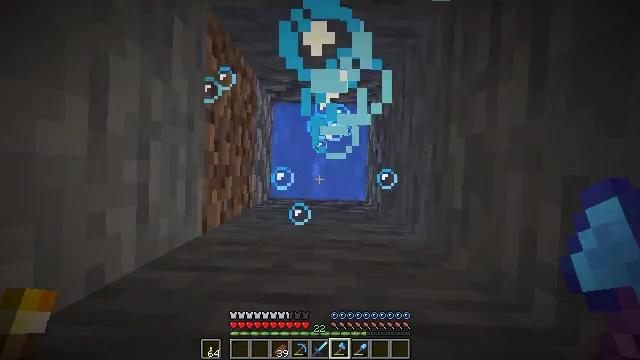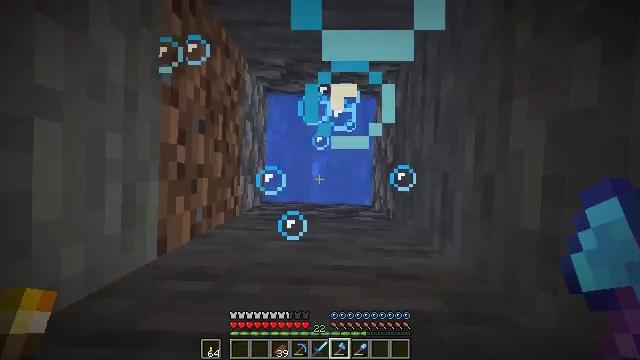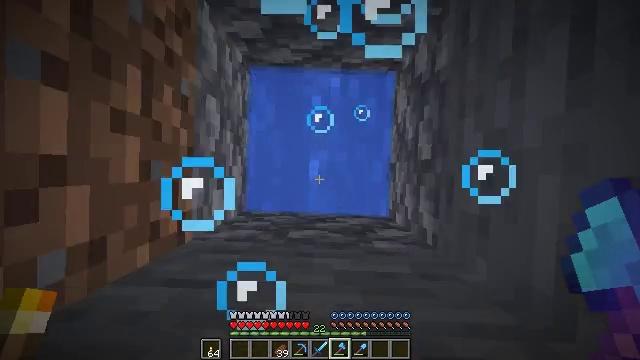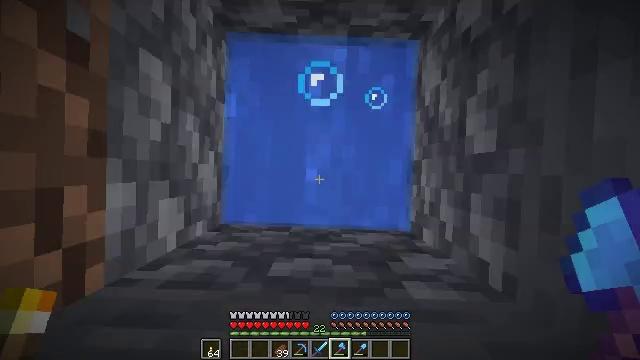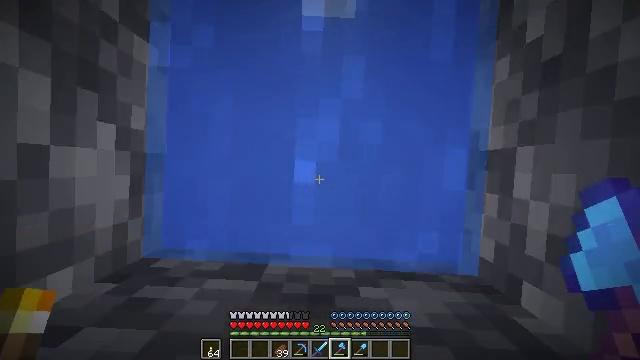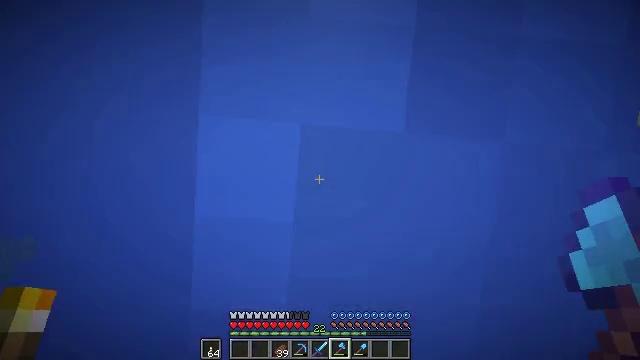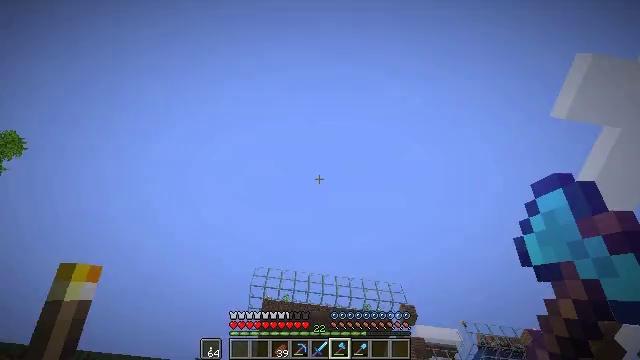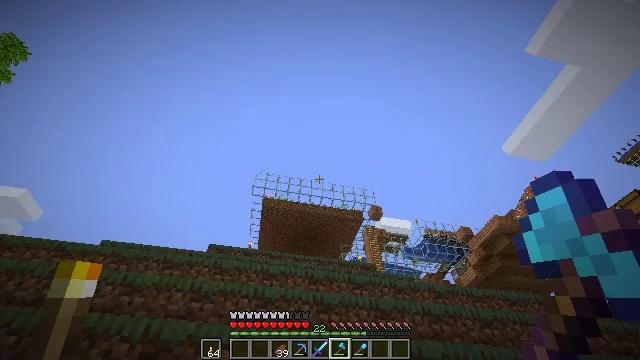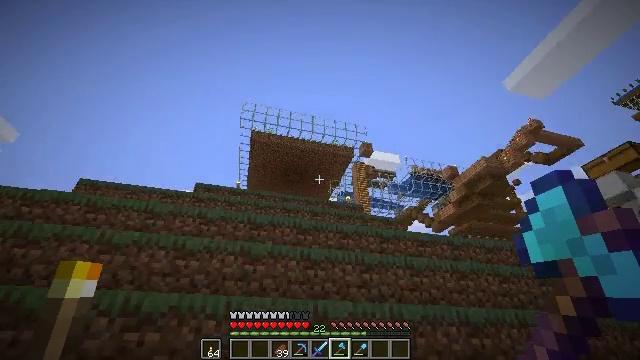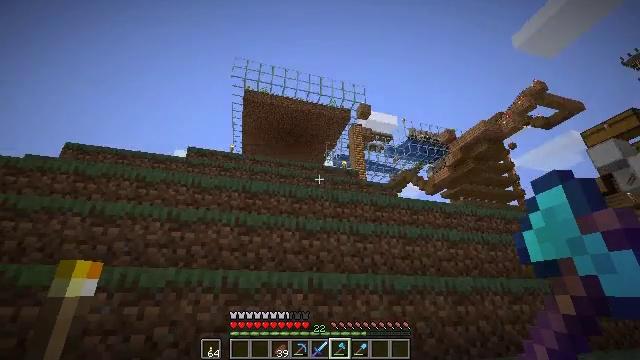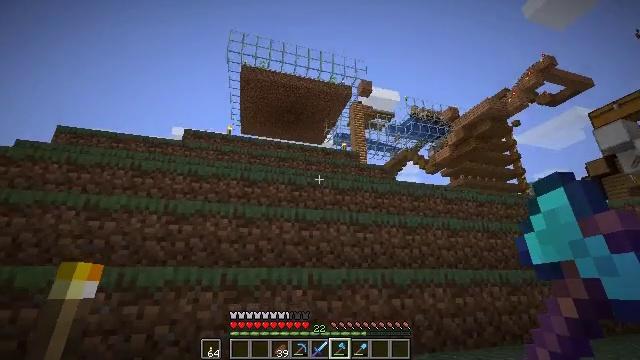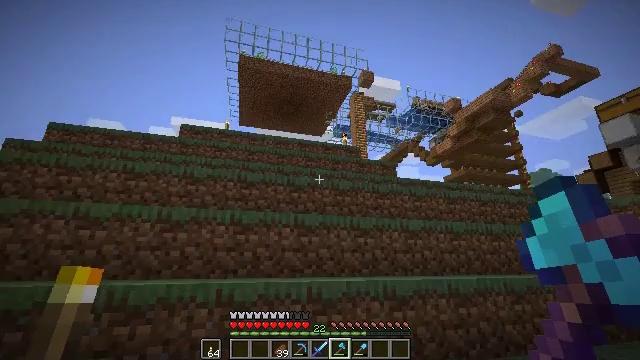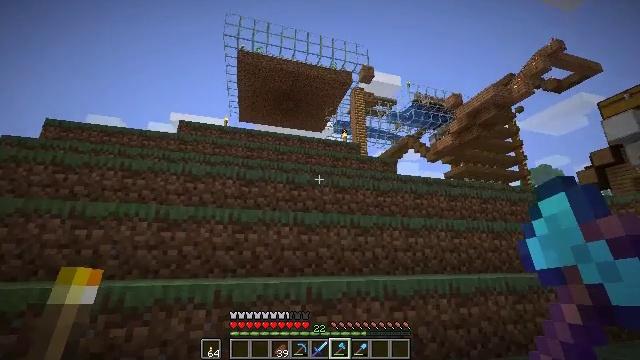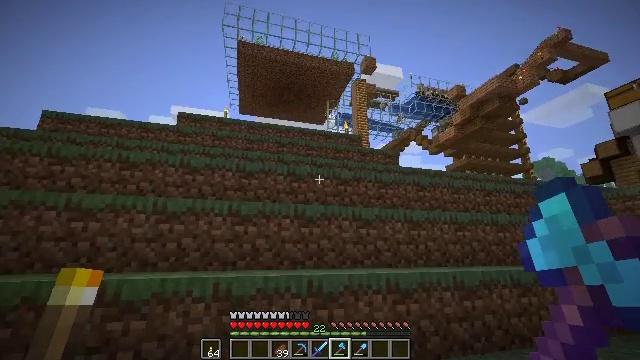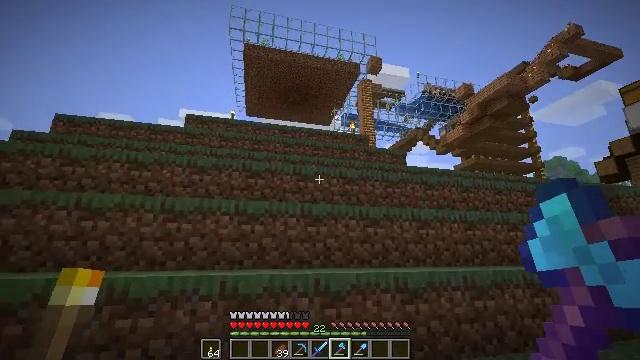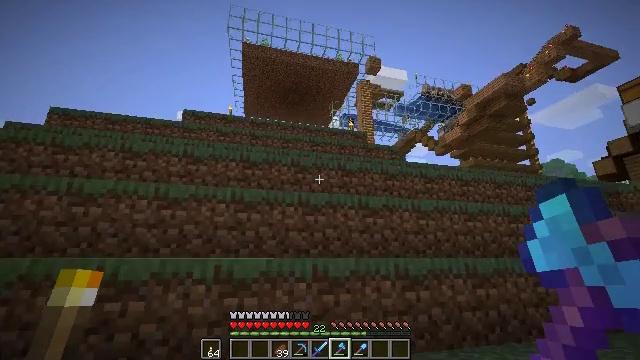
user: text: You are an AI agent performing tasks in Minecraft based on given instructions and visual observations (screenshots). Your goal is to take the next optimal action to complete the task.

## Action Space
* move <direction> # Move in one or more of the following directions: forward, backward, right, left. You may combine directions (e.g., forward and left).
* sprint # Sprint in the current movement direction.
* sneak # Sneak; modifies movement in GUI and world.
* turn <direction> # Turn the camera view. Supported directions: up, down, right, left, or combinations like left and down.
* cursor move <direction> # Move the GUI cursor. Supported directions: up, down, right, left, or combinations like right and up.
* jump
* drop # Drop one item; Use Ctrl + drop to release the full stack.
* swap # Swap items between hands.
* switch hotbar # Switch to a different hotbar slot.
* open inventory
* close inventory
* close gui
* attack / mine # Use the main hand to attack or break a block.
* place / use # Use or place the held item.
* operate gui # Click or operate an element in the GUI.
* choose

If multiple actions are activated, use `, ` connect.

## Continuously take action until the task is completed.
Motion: motion action
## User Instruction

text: Gather the chest from its place.
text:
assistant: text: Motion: no_op
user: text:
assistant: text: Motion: no_op
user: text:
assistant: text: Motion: no_op
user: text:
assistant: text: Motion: no_op
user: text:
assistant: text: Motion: turn right and down
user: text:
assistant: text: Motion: turn right and down
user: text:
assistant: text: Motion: turn right and down
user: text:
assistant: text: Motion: move forward, turn right and down
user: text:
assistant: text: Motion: move forward, turn right and down
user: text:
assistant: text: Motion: move forward, turn down, jump
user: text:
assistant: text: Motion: move forward, turn down, jump
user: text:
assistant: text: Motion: move forward, jump
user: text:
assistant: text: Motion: move forward, turn down, jump
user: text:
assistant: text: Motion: move forward, turn left, jump
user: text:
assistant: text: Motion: move forward, jump
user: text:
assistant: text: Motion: move forward, turn right, jump
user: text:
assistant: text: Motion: move forward, sprint, jump
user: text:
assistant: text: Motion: move forward, sprint, jump
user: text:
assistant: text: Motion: move forward, sprint, jump
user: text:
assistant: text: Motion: move forward, sprint, turn right, jump
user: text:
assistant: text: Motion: move forward, jump
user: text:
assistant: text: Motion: move forward, jump
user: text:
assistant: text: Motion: move forward, jump
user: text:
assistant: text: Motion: move forward, jump
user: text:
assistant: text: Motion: move forward, jump
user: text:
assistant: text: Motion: move forward, jump
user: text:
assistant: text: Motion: move forward, sprint, turn left and down, jump
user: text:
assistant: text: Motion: move forward, sprint, turn left and down, jump
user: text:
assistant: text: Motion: move forward, sprint, turn left and down, jump
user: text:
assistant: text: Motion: move forward, sprint, jump